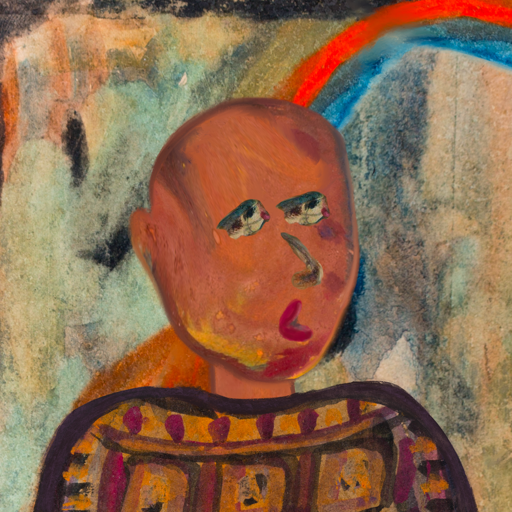
Background: Childish, Head And Neck Side: Mother_And_Son_Son, Face Side: Pipe, Bust: Doll, Hair Side: Blank, Head Accessory: Blank, Second Necklace: Blank, Necklace: Blank, Baby: Blank